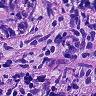
Metastatic tissue present: yes